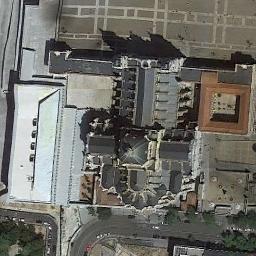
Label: palace